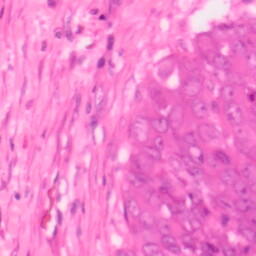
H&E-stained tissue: Colon